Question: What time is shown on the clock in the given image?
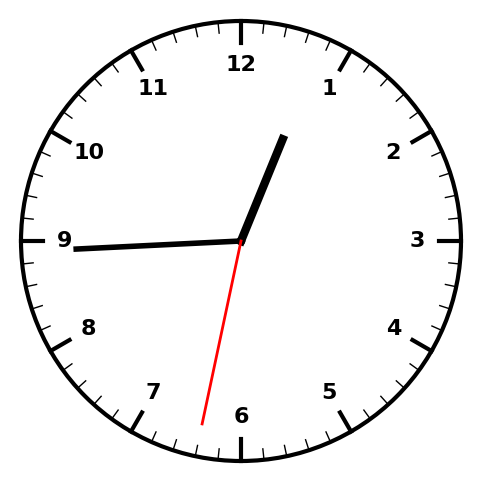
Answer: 12:44:32